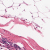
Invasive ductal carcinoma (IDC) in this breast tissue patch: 0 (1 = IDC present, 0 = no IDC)